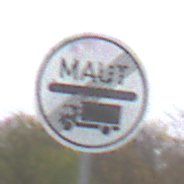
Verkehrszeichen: EndeMautpflicht
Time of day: Midday
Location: Outdoor (Suburban)
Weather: Overcast
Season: NotSpecified
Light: Natural